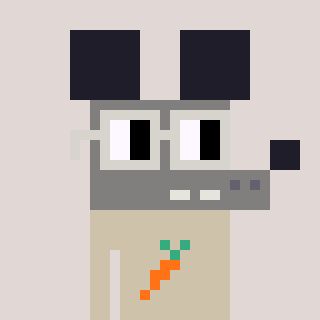
a pixel art character with square light gray glasses, a mouse-shaped head and a bege-colored body on a warm background